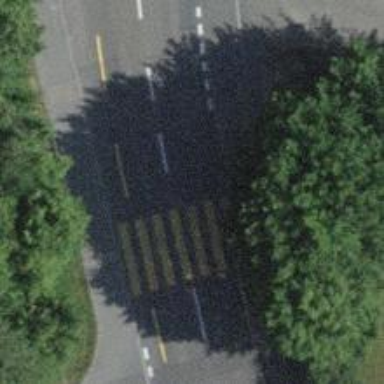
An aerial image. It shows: Uncontrolled zebra crossing with notable zebra markings.